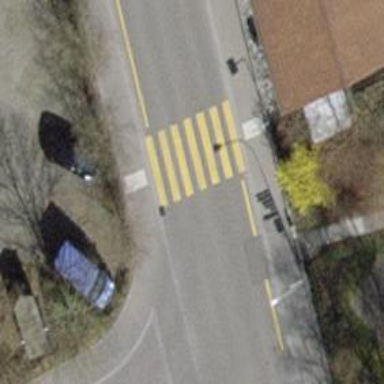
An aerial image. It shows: Kerb barrier.